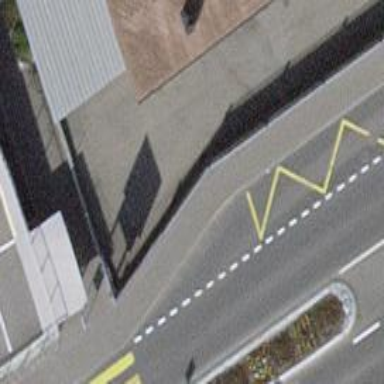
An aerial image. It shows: Asphalt platform for public transport.